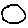
Label: circle